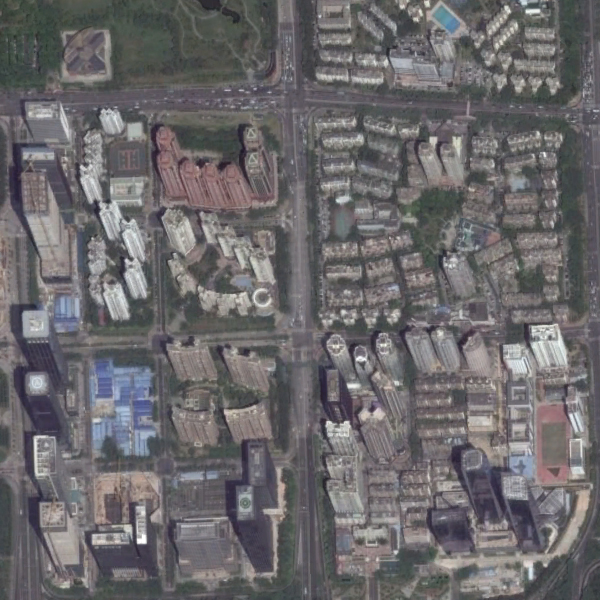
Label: Commercial